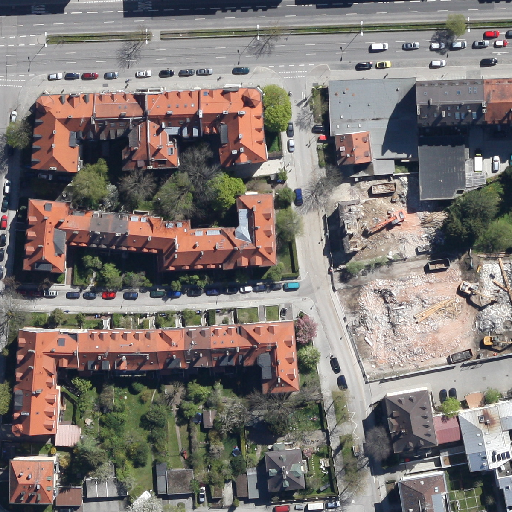
Referring expression: road